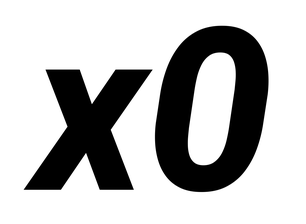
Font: Roboto-Italic_ExtraBold_Italic